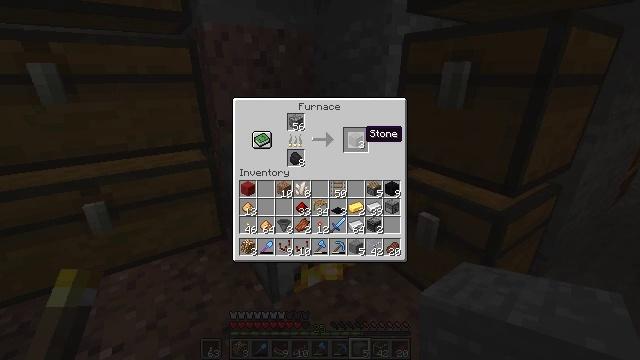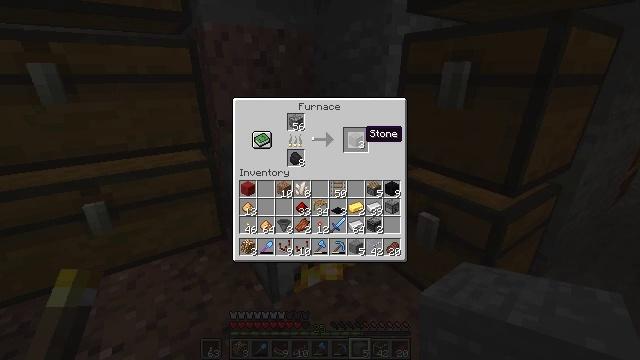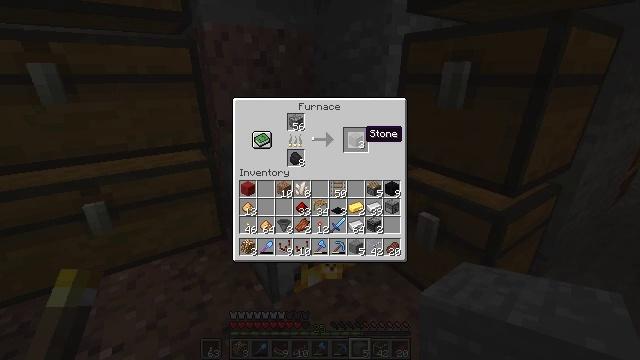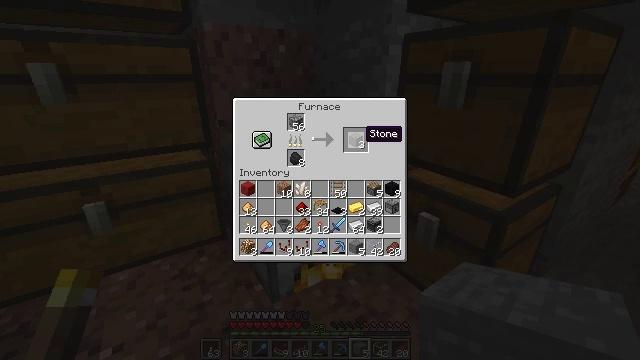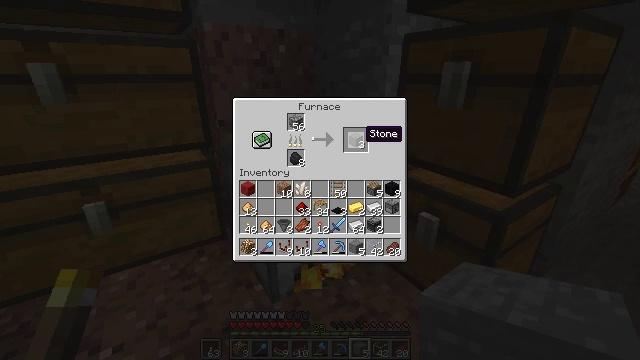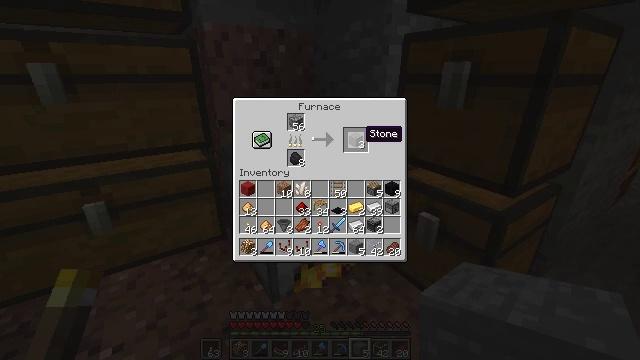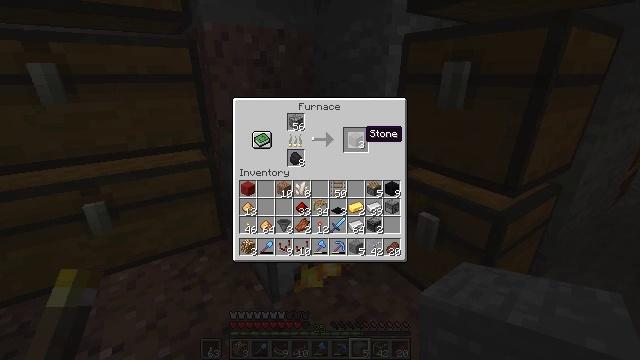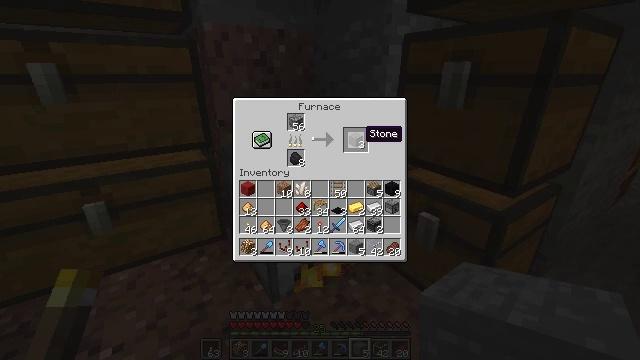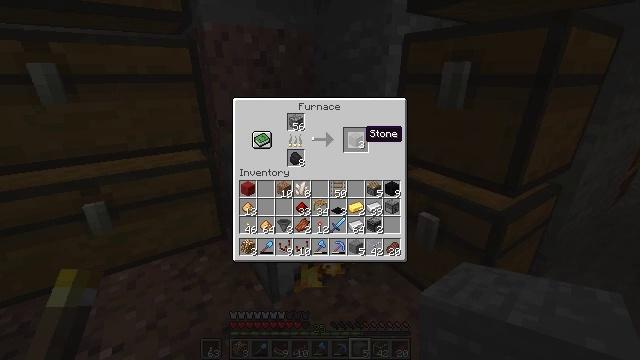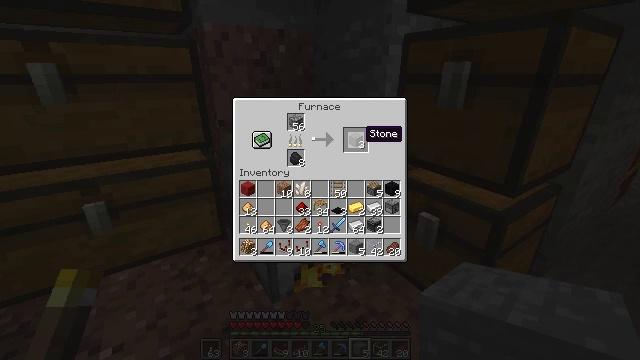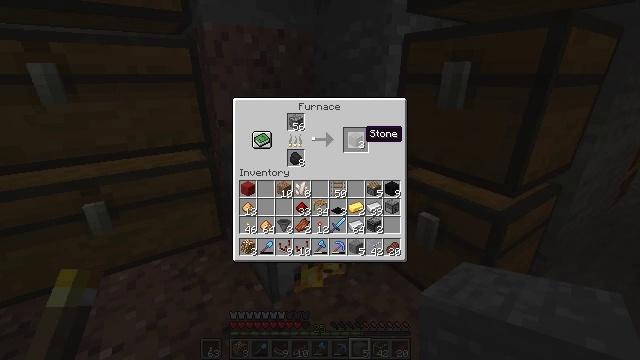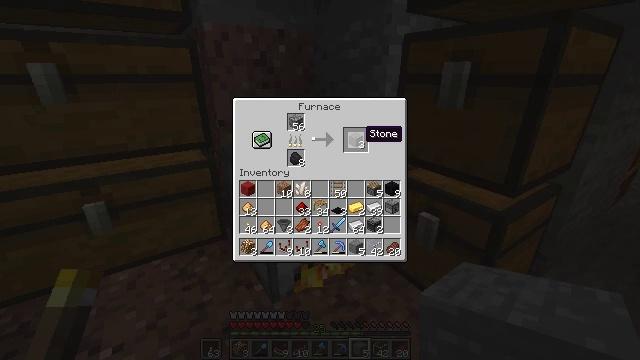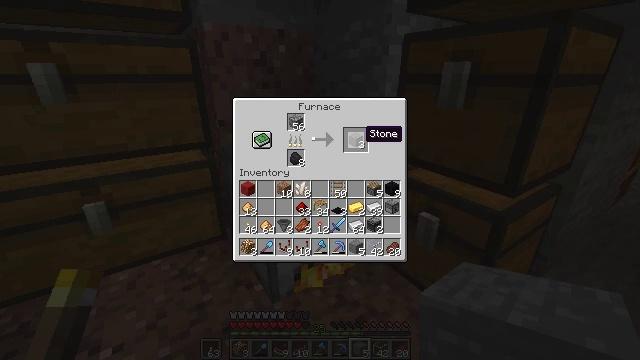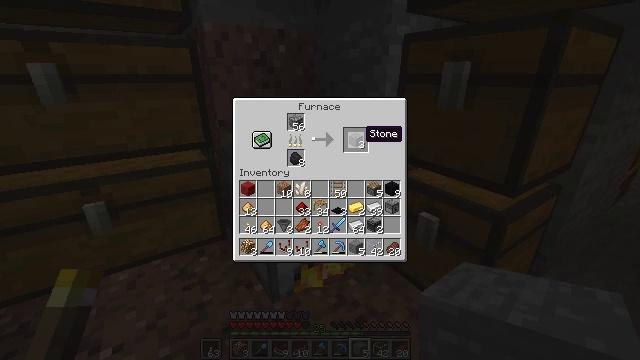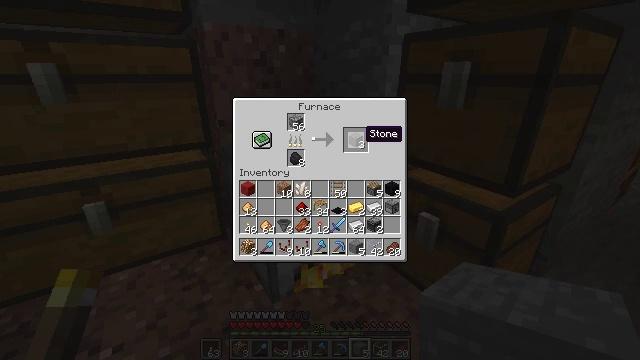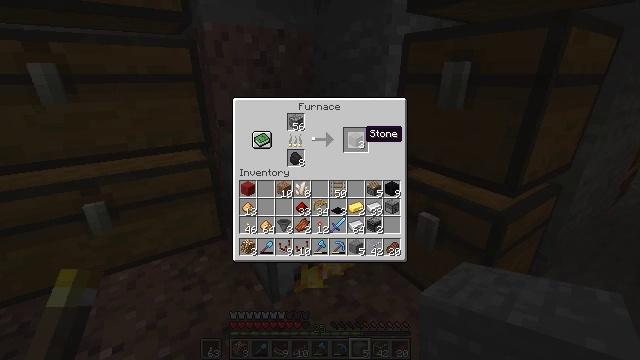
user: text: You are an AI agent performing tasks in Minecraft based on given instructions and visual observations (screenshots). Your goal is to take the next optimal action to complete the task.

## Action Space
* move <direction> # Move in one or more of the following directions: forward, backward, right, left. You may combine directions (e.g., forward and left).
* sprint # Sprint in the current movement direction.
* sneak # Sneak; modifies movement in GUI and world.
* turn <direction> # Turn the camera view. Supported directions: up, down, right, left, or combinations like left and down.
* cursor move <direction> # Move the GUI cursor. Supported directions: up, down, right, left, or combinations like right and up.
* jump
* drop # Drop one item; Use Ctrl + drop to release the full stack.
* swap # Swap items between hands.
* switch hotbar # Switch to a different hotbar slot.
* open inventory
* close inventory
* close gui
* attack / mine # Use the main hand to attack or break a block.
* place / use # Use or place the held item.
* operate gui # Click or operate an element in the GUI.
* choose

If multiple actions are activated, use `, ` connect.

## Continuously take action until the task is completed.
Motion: motion action
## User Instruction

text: Turn cobblestone into stone in the furnace.
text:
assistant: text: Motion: no_op
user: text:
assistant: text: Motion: no_op
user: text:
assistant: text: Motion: no_op
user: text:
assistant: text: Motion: no_op
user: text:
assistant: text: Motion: no_op
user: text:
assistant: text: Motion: no_op
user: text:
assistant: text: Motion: no_op
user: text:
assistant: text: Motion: no_op
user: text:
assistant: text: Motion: no_op
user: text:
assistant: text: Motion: no_op
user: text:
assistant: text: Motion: no_op
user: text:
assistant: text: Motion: no_op
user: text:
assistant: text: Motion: no_op
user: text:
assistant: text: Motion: no_op
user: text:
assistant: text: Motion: no_op
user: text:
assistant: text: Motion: no_op
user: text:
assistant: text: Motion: no_op
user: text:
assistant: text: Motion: no_op
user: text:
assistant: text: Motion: no_op
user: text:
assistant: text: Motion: no_op
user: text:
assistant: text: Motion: no_op
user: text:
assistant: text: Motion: no_op
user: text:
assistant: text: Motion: no_op
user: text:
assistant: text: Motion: no_op
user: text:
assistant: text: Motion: no_op
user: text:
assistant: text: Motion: no_op
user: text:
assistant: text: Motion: no_op
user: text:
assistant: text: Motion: no_op
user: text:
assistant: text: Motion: no_op
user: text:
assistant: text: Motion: no_op